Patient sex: M
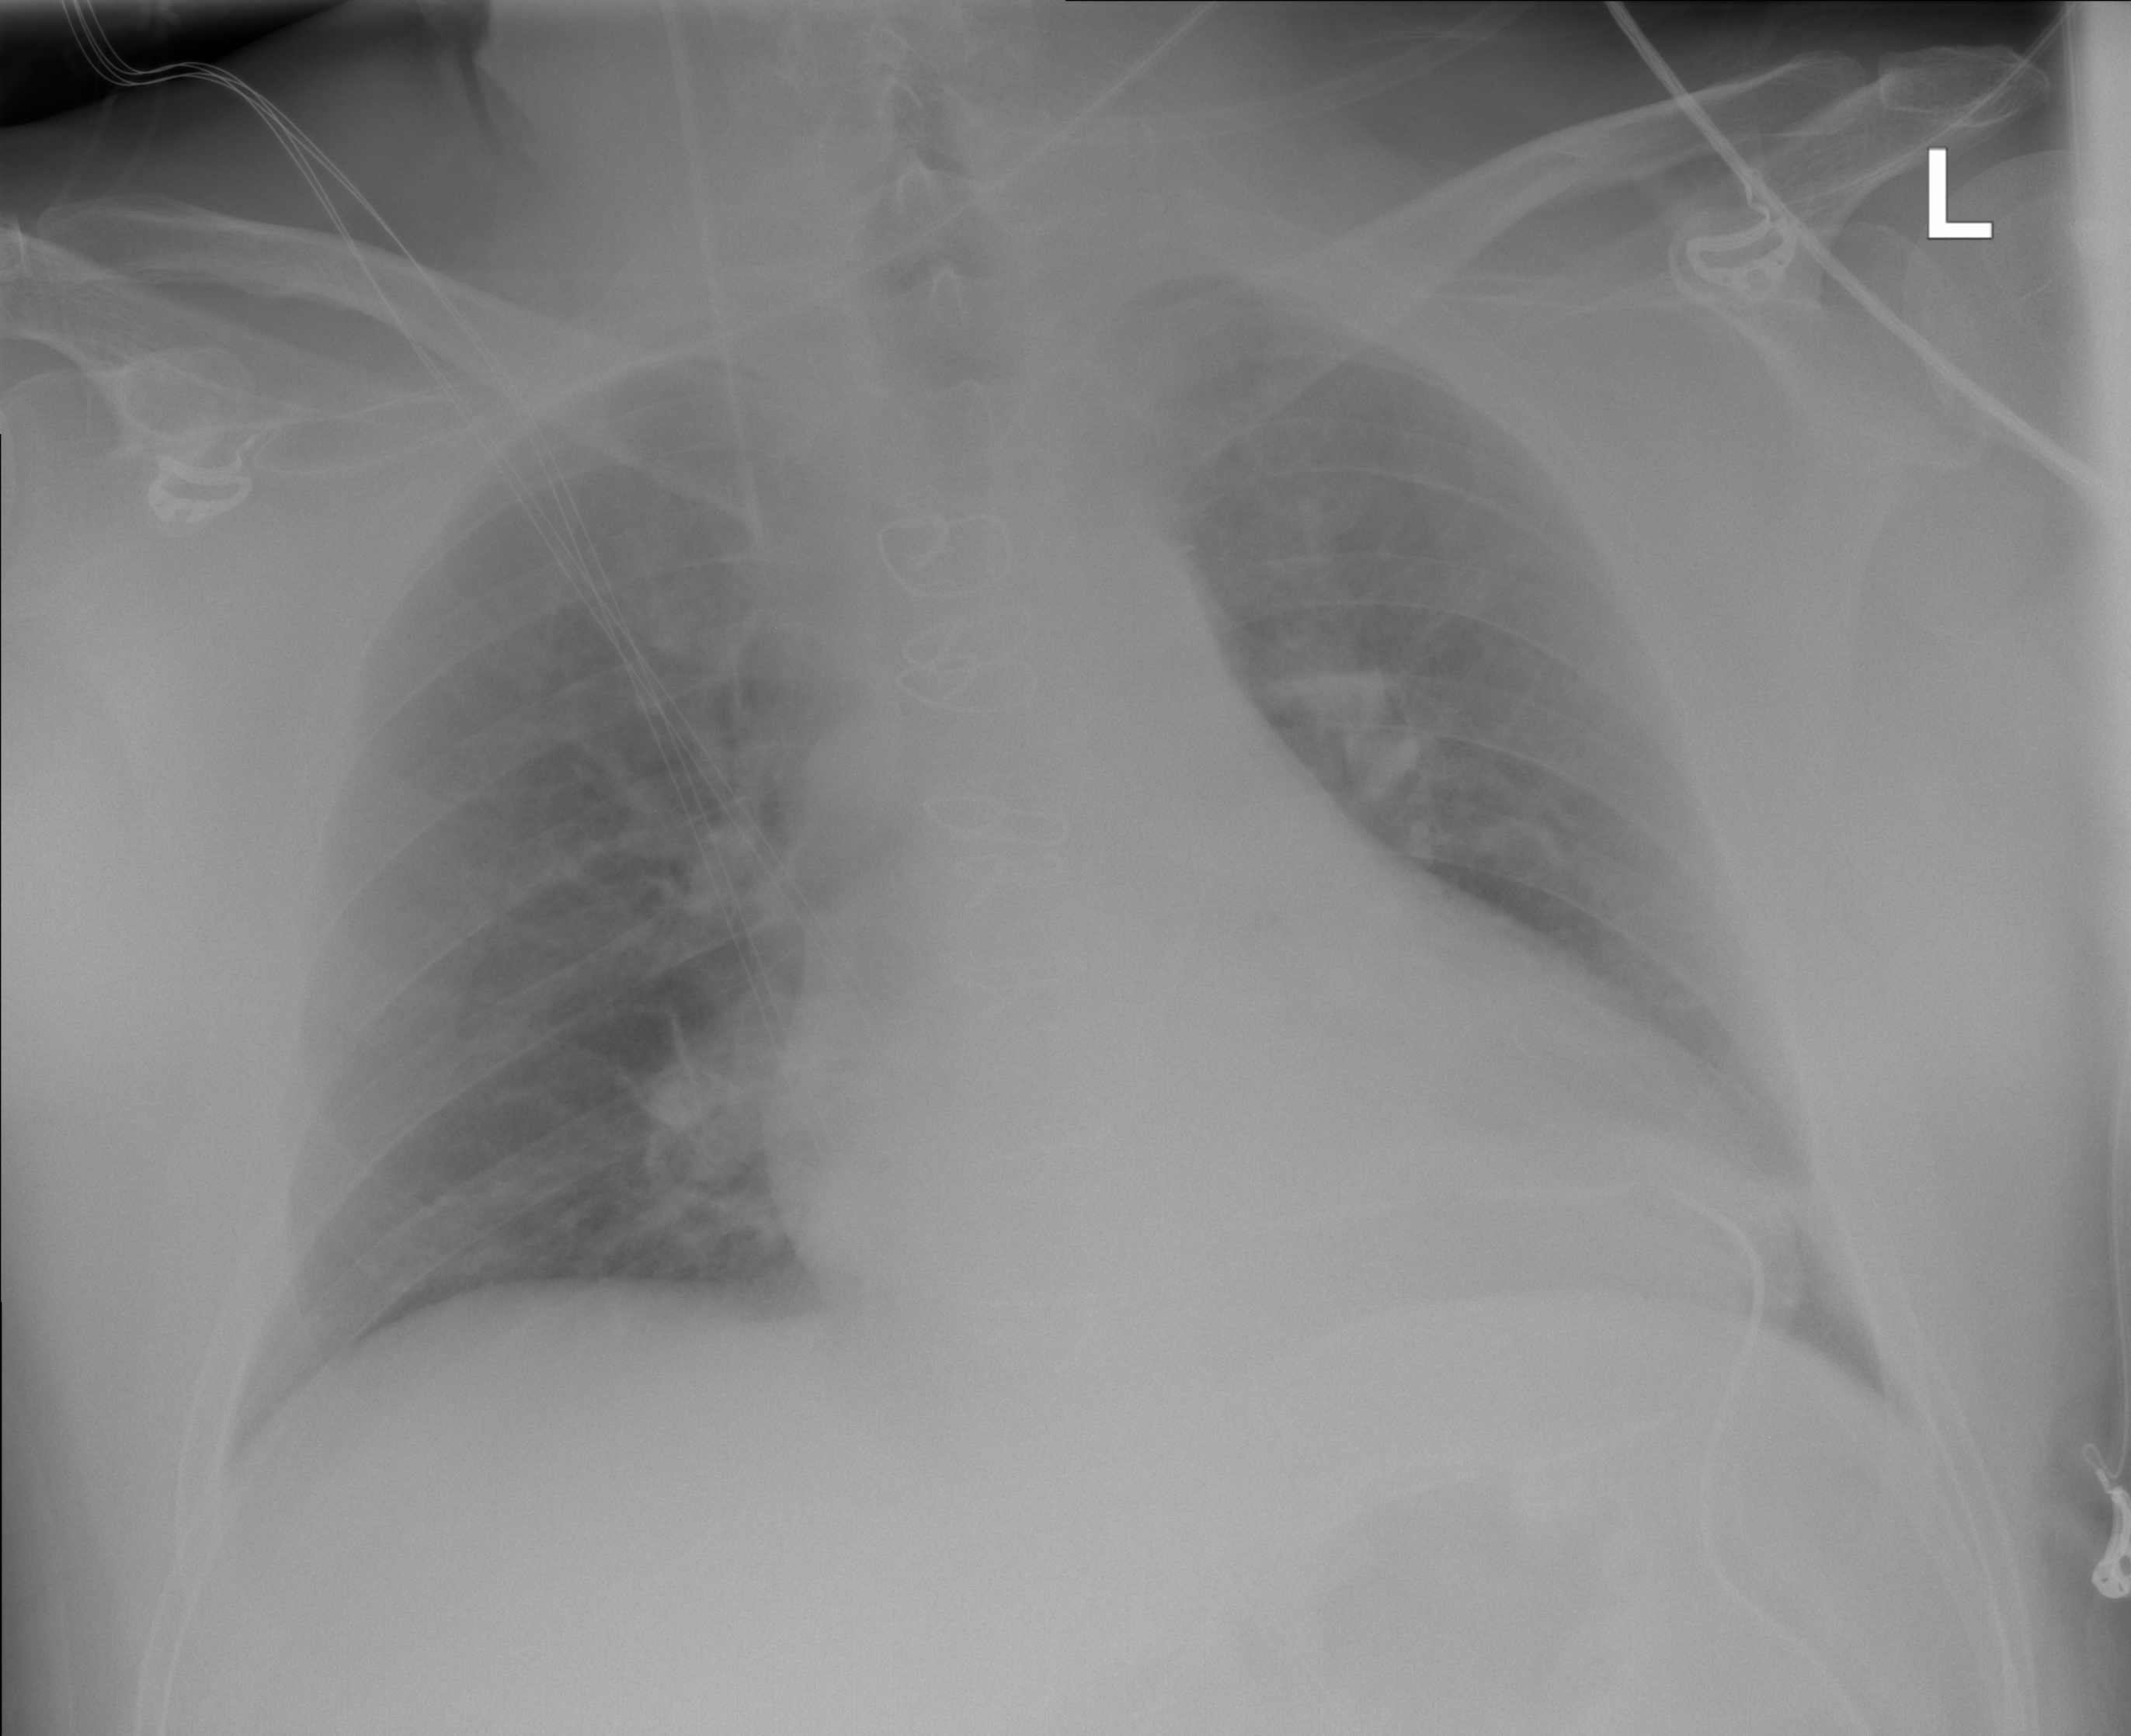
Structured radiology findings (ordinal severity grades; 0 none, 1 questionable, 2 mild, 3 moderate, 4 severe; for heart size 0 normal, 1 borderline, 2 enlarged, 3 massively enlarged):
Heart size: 2
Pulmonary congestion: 1
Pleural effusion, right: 0
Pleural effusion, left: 0
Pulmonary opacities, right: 0
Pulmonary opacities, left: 0
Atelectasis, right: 0
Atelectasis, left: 0